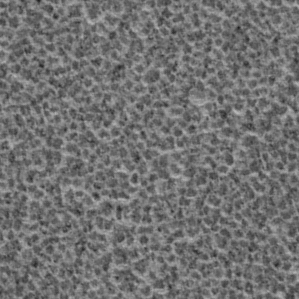
Label: frost